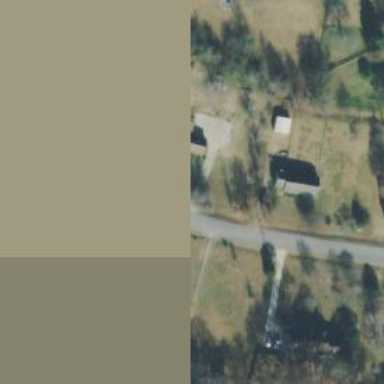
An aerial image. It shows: Residential road.